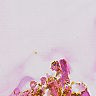
Metastatic tissue present: no